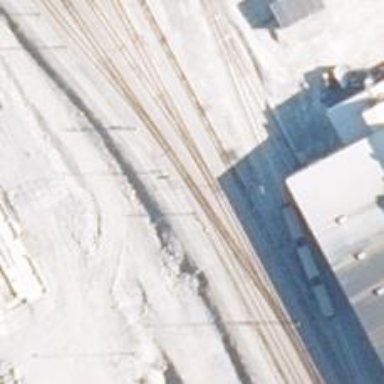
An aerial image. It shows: Railway yard with electrified contact lines.